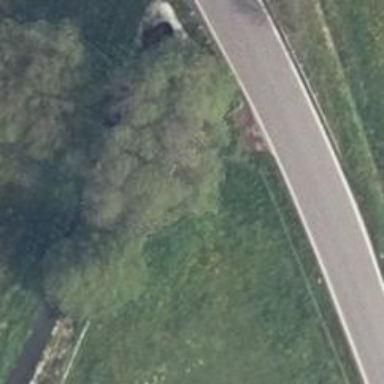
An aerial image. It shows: Deciduous broadleaved tree.